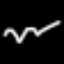
Label: squiggle